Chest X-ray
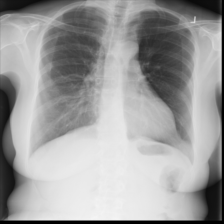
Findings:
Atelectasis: negative
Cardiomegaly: negative
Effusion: negative
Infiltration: negative
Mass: negative
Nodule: negative
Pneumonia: negative
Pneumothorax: negative
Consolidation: negative
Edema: negative
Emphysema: negative
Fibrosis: negative
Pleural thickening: negative
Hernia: negative